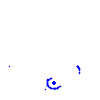
Particle: proton